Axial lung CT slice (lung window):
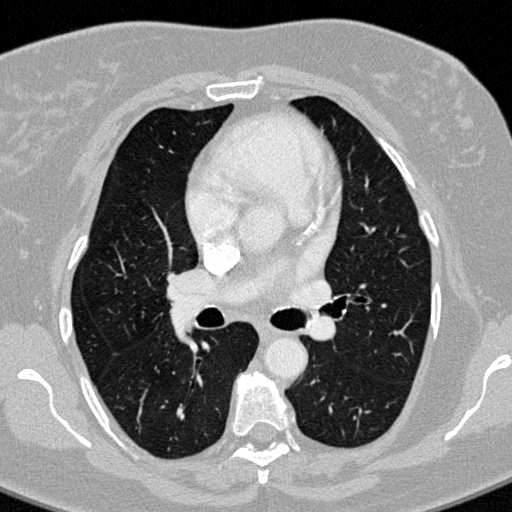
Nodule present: no